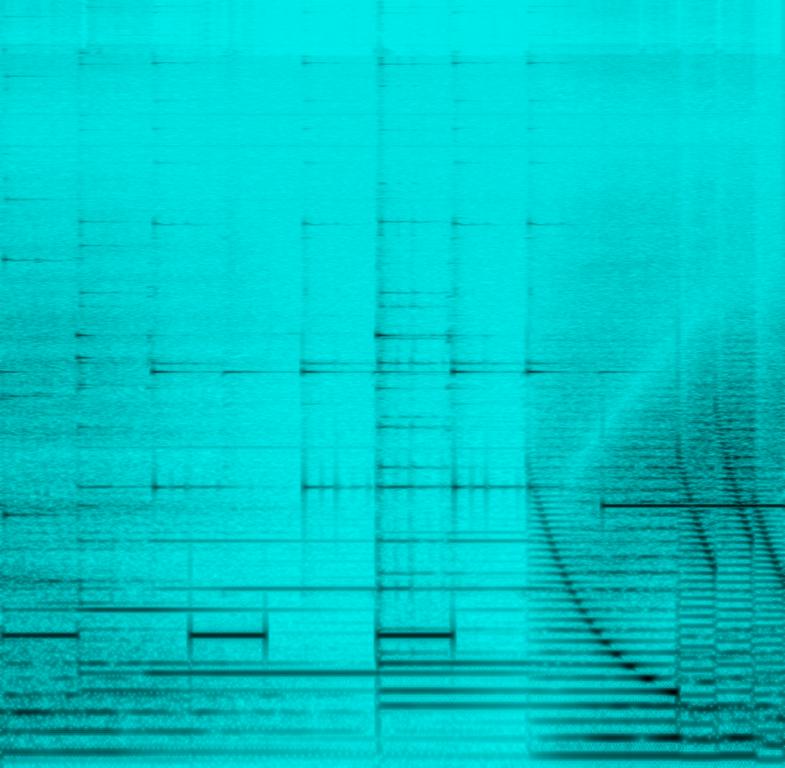
This song contains synthesizer pads and plucks playing all over the place along with ringing sounds, timpani and snare hits. This song may be playing for a bossfight in a video-game.